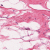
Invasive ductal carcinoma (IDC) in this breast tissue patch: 0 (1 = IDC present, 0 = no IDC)